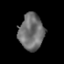
Tissue: prostate
Cell type: T cells
Senescence score: 0.2786
Nuclear area (px): 887
Mean DAPI intensity: 110.804